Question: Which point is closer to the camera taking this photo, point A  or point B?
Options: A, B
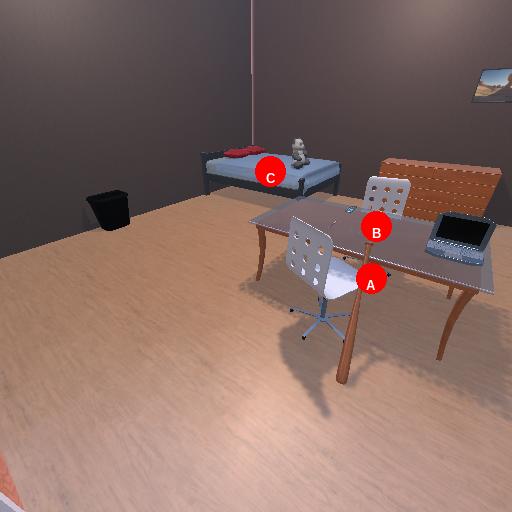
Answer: A